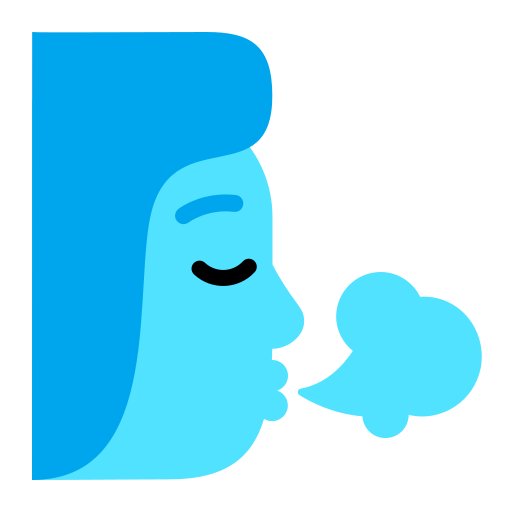
wind face flat